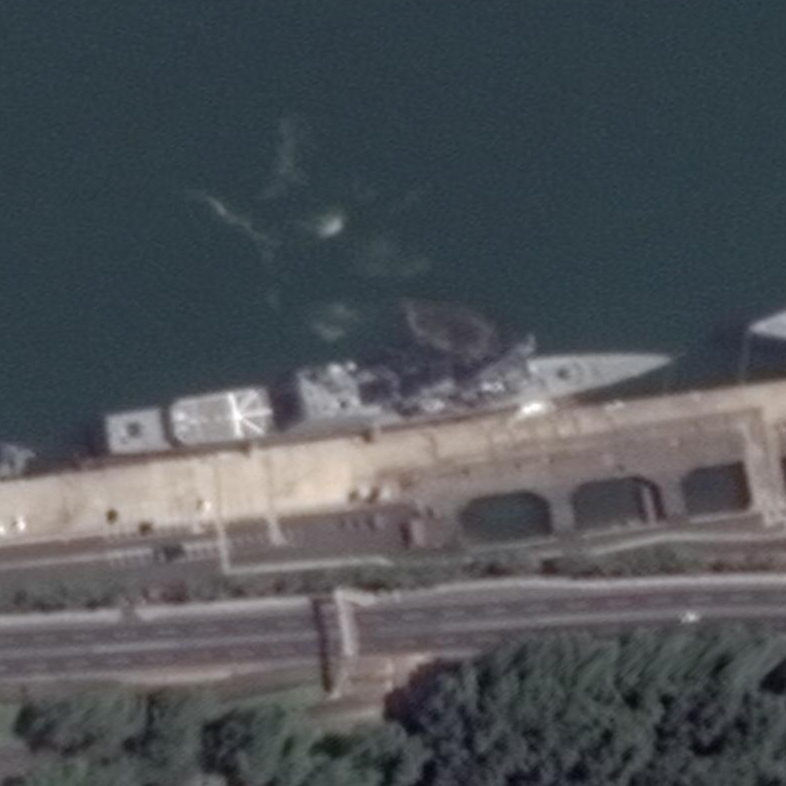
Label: Abukuma-class_frigate